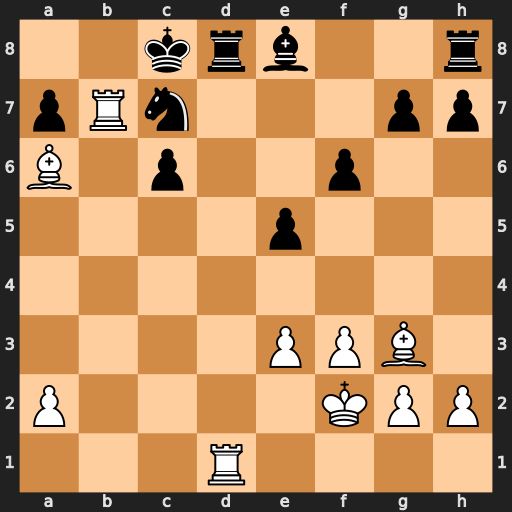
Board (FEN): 2krb2r/pRn3pp/B1p2p2/4p3/8/4PPB1/P4KPP/3R4
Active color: w
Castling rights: -
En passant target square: -
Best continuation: Rb8+ Kxb8 Rxd8#